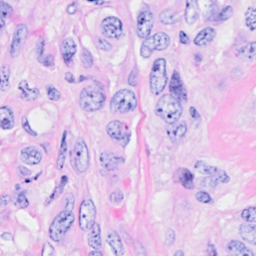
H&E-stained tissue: Breast